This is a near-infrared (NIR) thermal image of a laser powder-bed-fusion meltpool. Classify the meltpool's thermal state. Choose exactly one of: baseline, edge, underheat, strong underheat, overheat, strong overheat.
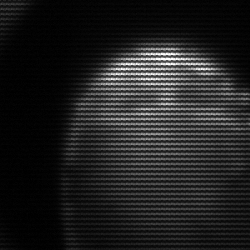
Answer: edge